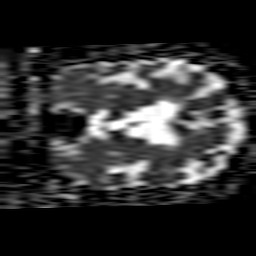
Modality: ADC
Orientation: coronal
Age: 65
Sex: male
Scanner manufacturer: philips
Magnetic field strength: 1.5 T
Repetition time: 5.786 s
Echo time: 0.07488 s